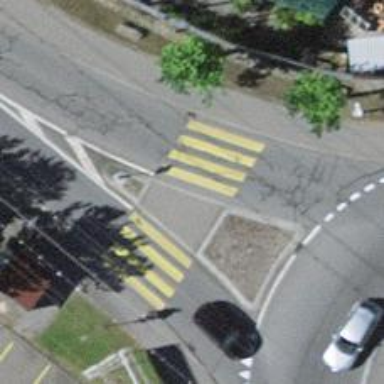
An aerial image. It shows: Kerb serving as barrier.